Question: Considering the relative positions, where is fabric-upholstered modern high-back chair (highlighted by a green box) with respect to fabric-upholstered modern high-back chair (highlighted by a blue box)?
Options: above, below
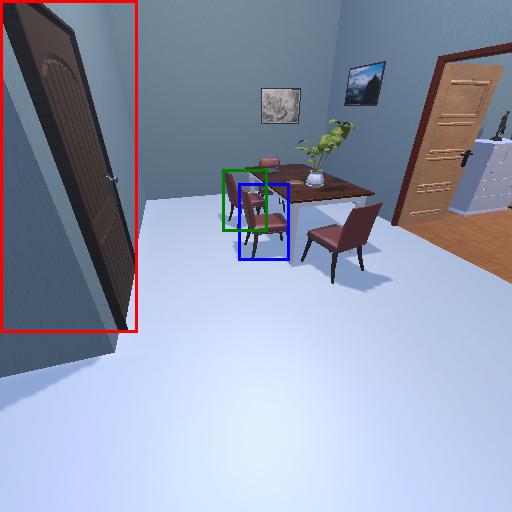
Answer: above